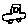
Label: car